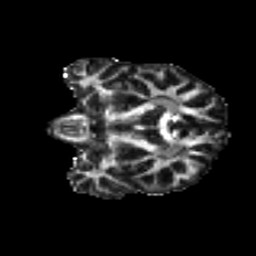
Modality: FA
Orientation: coronal
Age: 29
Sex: male
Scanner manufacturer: ge
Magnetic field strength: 3 T
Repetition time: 7.8 s
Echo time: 0.0607 s